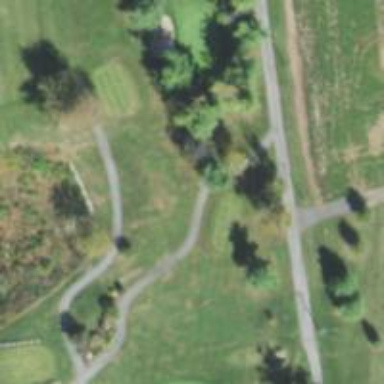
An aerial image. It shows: Grass area designated as golf tee.